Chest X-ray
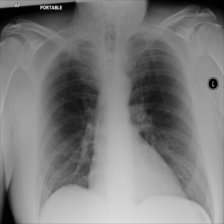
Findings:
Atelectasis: negative
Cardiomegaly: negative
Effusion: negative
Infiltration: negative
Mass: negative
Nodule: negative
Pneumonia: negative
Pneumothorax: negative
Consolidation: negative
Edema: negative
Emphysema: negative
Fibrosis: negative
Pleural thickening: negative
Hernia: negative